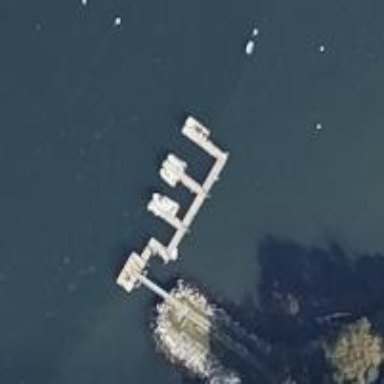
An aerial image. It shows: Pier located along footway.